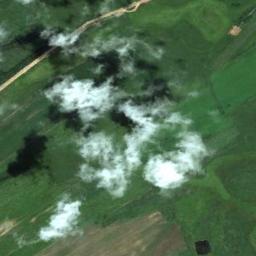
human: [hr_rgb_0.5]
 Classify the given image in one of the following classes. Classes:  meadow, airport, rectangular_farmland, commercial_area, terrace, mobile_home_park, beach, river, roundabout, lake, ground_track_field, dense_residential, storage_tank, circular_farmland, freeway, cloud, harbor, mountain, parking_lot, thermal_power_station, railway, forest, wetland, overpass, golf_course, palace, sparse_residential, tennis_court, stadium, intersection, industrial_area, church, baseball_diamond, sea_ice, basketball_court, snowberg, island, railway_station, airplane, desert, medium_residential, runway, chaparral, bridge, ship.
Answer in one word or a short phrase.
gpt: cloud